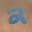
Label: 2